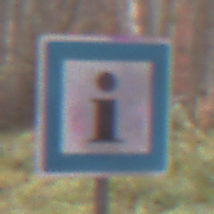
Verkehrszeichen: Informationsstelle
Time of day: Midday
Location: Outdoor (Nature)
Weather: Overcast
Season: Autumn
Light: Natural